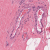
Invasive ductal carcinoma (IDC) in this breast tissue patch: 0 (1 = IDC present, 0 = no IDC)